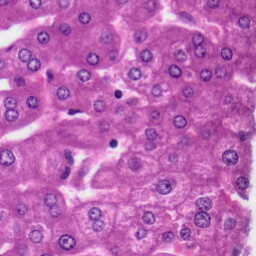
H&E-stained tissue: Liver